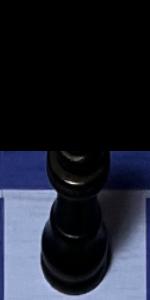
Label: King_Black